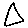
Label: triangle